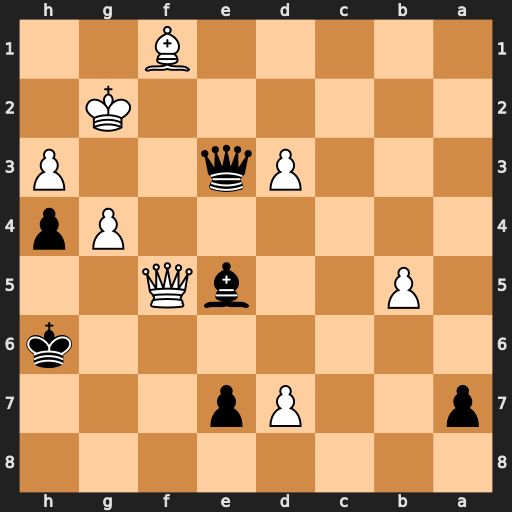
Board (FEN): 8/p2Pp3/7k/1P2bQ2/6Pp/3Pq2P/6K1/5B2
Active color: b
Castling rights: -
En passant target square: -
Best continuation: Qg3+ Kh1 Qh2#